Question: During configuration of JMS queues on JBoss 7 with HornetQ (based on standalone-full.xml configuration) I noticed an attribute 'durable'.

I browsed several sources and many of them stated queues are always 'durable', meaning the message will be always delivered, even in case of potential receivers being inactive at the time of send.
Does this attribute in JBoss 7 HornetQ refer to temporary queues? Or does this attribute refer to some kind of non-temporary non-durable queues?
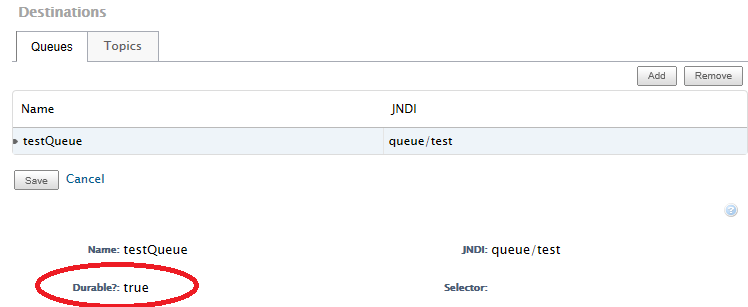
Answer: After brief investigation I came up with a few conclusions. All observations are based on JBoss 7.1.1.Final with HornetQ Server 2.2.13.Final.
- The non-durable queue is not a temporary queue. It exists until it's manually deleted.- All the messages submitted to non-durable queue vanish upon JMS provider restart/failure (delivery modes, i.e. PERSISTENT / NON_PERSISTENT of the submitted messages are ignored).- The value of JMSDeliveryMode header element of the messages is not modified. In particular, if the message was submitted with PERSISTENT delivery mode to a non-durable queue, the flag is set to PERSISTENT, even though the non-durable queue does not persist the message (it is lost in case of JMS provider restart/failure).
From the client side it seems to be a bit of a disturbing prospect, since the sender has potentially no way of knowing whether the declared delivery mode of the message will not be respected, due to the problematic meaning of 'non-durable' queue.
Furthermore, the term 'durable queue' in this context seems disjointed from the 'durable subscription', as it does not appear to affect delivery of messages to inactive consumers in any way.